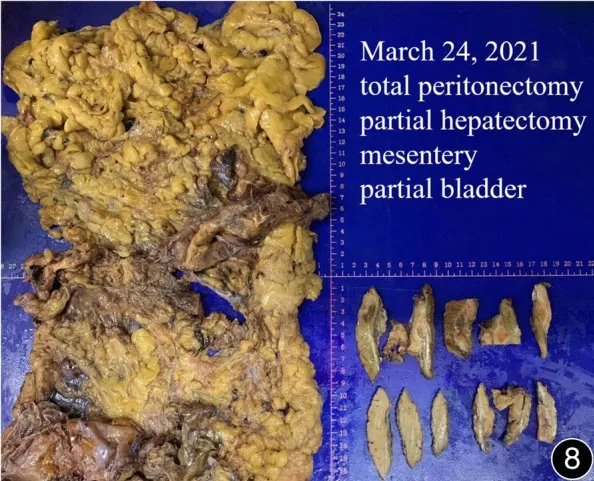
After six rounds of chemotherapy and four rounds of immunotherapy, a total peritonectomy was performed, and possible nodules were seen on the cut surface of the liver.
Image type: medical_photograph (other_medical_photograph)